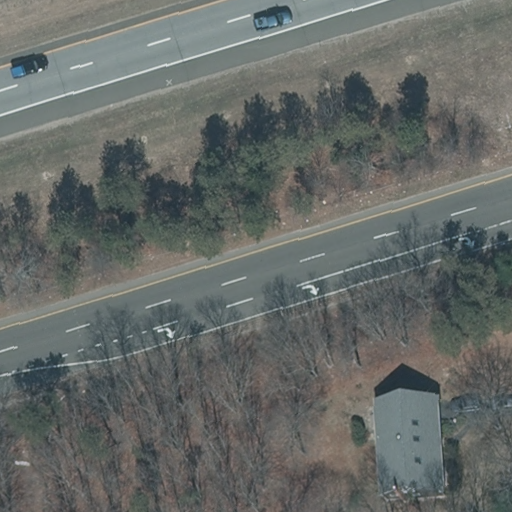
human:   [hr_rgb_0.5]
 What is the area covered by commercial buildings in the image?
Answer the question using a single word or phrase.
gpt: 0m2

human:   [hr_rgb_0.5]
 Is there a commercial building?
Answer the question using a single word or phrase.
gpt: no

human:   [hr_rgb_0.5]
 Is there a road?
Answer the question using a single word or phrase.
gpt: yes

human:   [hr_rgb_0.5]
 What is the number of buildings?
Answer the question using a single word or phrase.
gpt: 1

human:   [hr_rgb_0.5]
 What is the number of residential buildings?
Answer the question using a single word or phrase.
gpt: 1

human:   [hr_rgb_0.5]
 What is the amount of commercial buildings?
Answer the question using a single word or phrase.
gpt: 0

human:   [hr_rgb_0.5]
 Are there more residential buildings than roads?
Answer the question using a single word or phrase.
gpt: no

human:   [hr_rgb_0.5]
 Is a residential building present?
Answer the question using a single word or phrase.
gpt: yes

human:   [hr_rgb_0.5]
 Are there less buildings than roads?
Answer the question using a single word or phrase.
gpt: yes

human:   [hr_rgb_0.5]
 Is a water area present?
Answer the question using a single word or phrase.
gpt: no

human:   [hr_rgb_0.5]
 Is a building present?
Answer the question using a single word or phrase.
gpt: yes

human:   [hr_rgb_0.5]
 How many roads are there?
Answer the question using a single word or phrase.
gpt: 2

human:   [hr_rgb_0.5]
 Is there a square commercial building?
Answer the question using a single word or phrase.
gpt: no

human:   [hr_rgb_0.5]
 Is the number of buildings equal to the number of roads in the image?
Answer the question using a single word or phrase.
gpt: no

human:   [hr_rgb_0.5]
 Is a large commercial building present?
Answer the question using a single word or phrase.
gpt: no

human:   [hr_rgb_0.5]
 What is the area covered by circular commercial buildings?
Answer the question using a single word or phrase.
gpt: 0m2

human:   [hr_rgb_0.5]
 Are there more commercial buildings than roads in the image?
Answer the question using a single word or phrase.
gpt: no

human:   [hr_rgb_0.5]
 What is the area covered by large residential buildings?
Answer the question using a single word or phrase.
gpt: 0m2

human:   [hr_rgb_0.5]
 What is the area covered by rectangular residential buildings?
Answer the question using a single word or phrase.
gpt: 262m2

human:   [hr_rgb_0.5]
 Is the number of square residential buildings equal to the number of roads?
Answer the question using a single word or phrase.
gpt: no

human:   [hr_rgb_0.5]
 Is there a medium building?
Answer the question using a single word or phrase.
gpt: yes

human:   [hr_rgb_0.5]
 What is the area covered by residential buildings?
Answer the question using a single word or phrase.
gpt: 262m2

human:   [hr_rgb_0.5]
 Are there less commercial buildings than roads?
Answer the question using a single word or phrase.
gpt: yes

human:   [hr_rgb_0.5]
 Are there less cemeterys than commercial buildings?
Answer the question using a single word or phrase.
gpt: no

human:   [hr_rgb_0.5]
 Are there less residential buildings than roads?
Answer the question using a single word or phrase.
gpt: yes

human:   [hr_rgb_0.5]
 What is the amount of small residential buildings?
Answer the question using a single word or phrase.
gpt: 0

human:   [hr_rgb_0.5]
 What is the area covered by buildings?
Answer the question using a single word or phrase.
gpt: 262m2

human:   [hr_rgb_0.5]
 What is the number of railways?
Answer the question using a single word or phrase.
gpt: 0

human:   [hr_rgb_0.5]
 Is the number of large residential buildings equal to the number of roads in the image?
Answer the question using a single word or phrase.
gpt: no

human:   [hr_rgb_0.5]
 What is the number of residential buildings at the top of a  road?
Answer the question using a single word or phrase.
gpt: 0

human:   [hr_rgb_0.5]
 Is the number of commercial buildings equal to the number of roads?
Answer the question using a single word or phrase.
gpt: no

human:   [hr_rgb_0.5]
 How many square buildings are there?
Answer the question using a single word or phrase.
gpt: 0

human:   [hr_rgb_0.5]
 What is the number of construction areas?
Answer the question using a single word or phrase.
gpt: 0

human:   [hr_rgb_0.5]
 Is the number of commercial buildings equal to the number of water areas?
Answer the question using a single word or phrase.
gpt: yes

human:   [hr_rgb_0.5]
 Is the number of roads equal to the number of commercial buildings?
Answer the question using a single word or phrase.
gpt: no

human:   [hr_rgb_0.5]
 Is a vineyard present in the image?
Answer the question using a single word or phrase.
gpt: no

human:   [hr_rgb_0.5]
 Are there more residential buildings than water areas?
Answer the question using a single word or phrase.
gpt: yes

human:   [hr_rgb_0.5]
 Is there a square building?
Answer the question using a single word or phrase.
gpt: no

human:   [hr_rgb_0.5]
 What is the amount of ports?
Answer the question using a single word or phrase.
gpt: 0

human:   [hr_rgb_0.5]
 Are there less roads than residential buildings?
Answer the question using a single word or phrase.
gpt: no

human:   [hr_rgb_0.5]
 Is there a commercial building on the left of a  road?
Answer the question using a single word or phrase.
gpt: no

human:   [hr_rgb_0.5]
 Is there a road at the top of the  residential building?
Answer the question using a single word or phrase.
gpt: yes

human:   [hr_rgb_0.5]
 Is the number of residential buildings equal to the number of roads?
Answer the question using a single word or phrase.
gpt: no

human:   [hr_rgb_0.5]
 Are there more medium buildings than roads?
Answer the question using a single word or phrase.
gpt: no

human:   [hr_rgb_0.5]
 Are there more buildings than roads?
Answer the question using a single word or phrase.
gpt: no

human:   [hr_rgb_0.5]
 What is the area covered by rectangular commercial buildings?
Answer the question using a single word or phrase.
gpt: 0m2

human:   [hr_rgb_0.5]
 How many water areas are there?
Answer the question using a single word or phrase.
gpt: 0

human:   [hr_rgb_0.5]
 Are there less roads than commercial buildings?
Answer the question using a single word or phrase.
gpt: no

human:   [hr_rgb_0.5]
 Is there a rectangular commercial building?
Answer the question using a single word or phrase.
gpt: no

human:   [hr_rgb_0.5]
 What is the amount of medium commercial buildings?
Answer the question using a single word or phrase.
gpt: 0

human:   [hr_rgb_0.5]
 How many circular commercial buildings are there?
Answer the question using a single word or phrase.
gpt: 0

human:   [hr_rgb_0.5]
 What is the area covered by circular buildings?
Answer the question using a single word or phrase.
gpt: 0m2

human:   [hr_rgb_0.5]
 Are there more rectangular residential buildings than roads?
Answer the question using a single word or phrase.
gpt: no

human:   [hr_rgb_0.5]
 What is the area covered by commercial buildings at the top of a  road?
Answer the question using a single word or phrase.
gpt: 0m2

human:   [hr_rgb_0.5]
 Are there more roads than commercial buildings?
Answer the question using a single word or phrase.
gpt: yes

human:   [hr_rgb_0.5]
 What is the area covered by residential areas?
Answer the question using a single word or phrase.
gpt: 0m2

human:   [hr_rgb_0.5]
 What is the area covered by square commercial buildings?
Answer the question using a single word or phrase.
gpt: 0m2

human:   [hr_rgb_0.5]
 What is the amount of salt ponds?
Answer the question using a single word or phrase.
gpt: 0

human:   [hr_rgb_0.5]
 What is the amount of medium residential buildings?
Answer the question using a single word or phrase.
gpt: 1

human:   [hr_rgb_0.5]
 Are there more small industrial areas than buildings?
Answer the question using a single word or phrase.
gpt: no

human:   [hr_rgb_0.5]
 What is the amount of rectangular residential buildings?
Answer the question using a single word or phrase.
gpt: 1

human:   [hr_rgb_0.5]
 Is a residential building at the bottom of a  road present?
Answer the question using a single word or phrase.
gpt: yes

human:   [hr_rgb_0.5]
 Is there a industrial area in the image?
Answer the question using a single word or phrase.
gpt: no

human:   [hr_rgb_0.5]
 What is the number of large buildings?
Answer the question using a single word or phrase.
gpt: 0